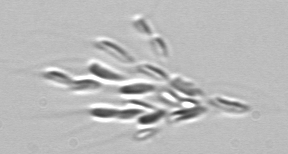
Label: Dinobryon